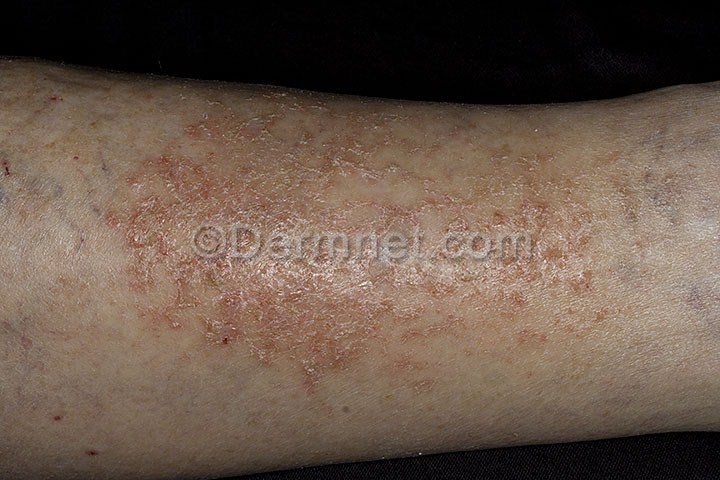
Disease: Eczema Photos